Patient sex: M
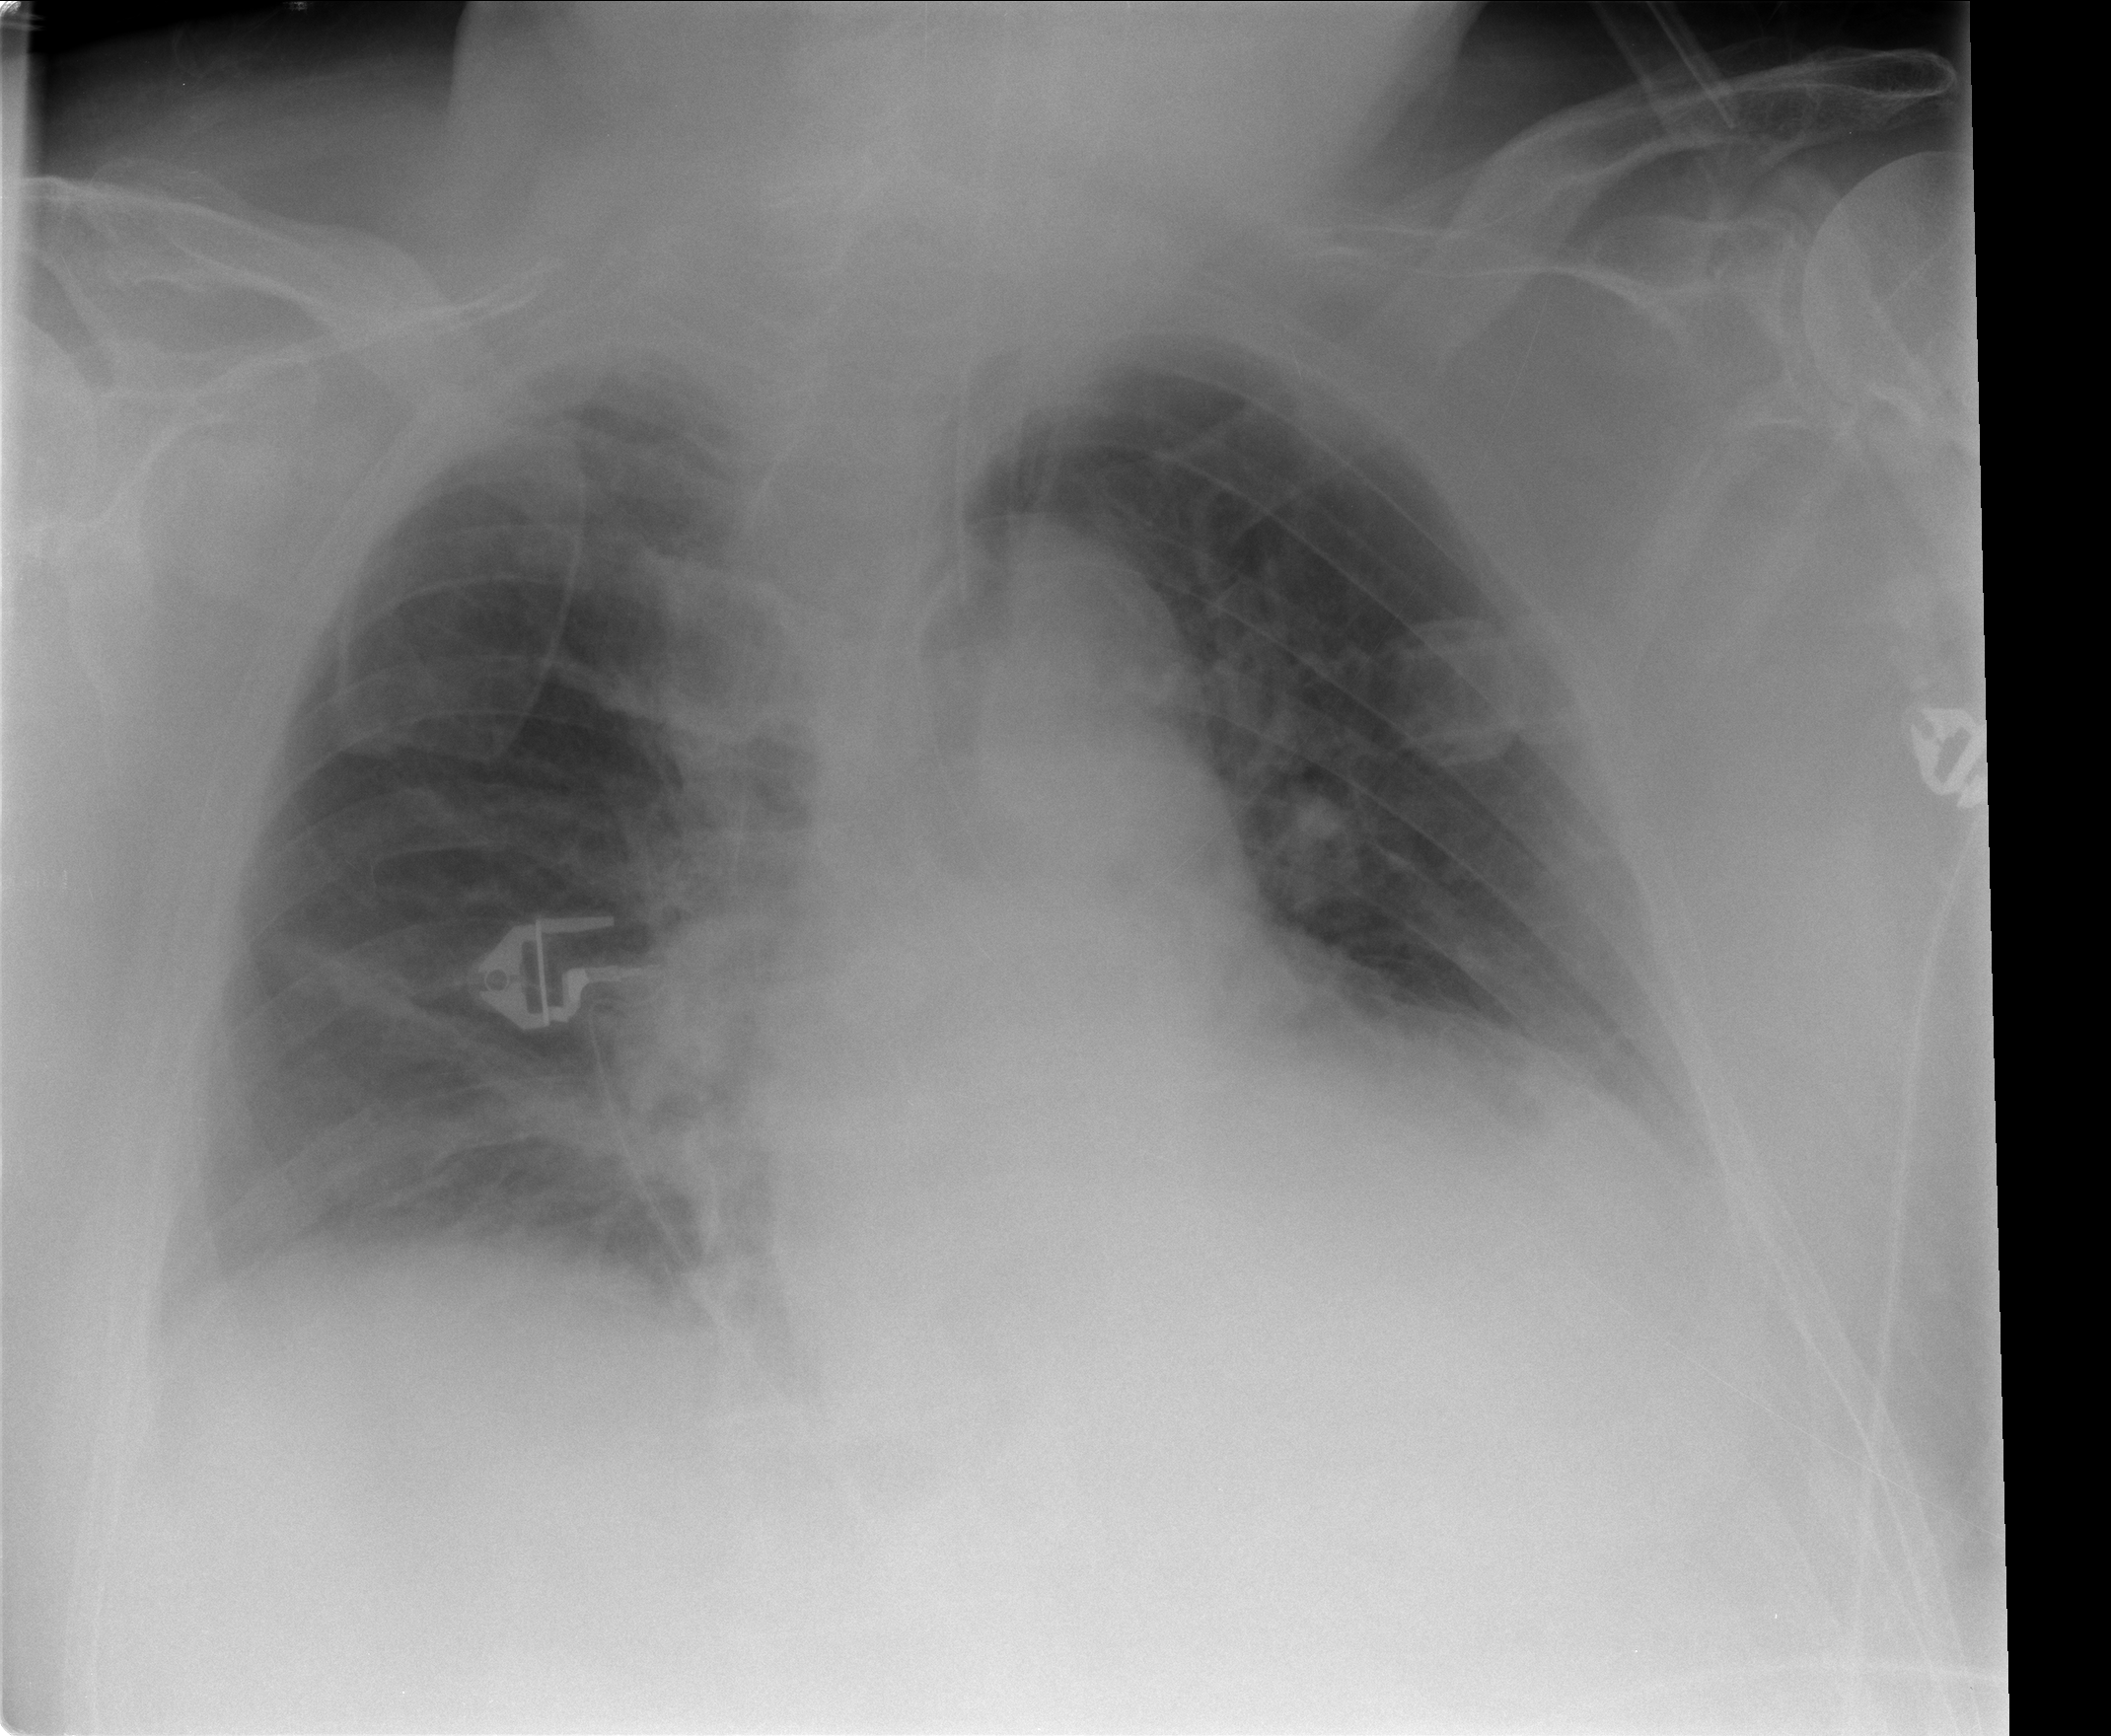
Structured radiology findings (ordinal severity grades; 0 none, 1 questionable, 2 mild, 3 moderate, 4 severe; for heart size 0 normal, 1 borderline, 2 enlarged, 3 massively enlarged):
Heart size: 2
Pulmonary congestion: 0
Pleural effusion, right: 1
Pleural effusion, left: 1
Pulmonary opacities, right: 0
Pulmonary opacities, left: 0
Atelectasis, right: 2
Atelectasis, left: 0